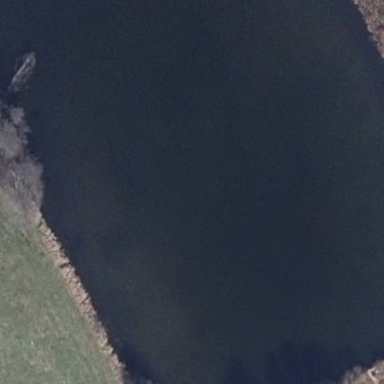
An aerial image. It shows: Lake with natural water.